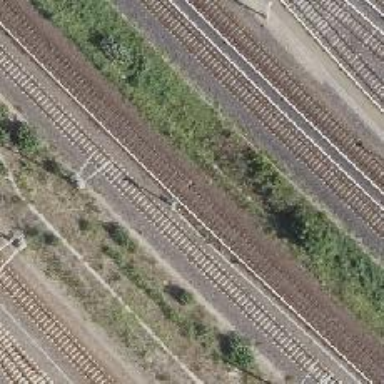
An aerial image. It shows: Railway signal.